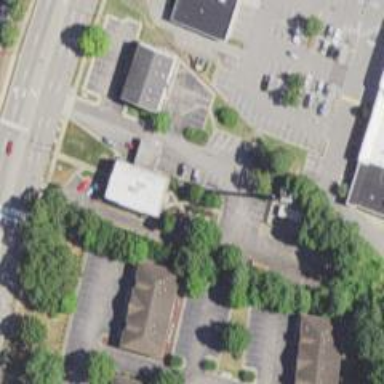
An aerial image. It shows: Car rental facility.